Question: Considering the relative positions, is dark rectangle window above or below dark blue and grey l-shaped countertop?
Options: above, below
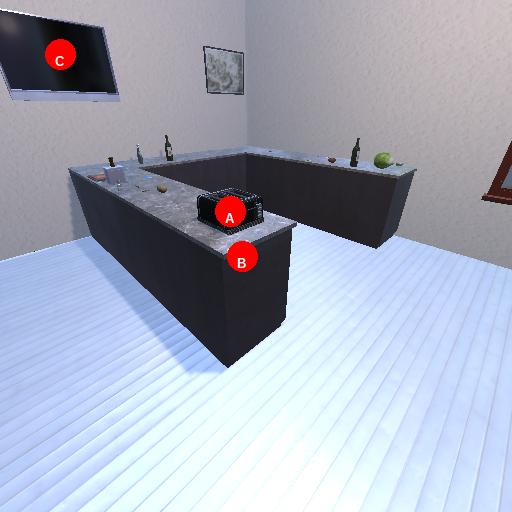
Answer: above